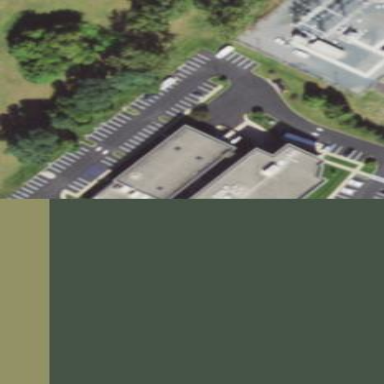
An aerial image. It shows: Building.